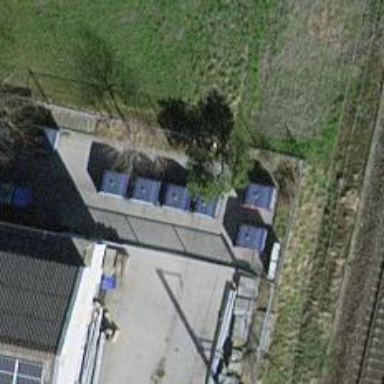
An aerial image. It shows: Recycling container for recycling.